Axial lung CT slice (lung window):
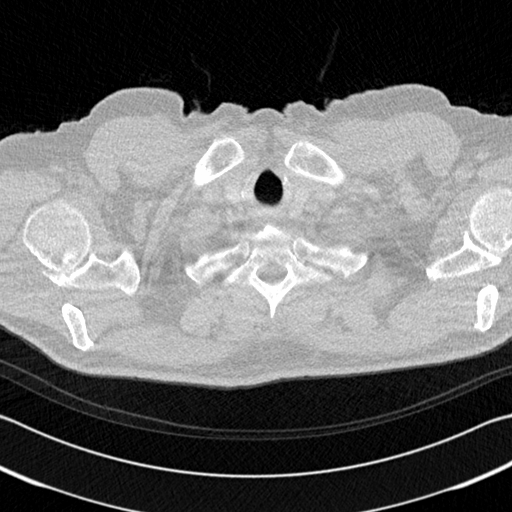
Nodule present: no